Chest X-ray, PA view. Patient: 63 years old, sex M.
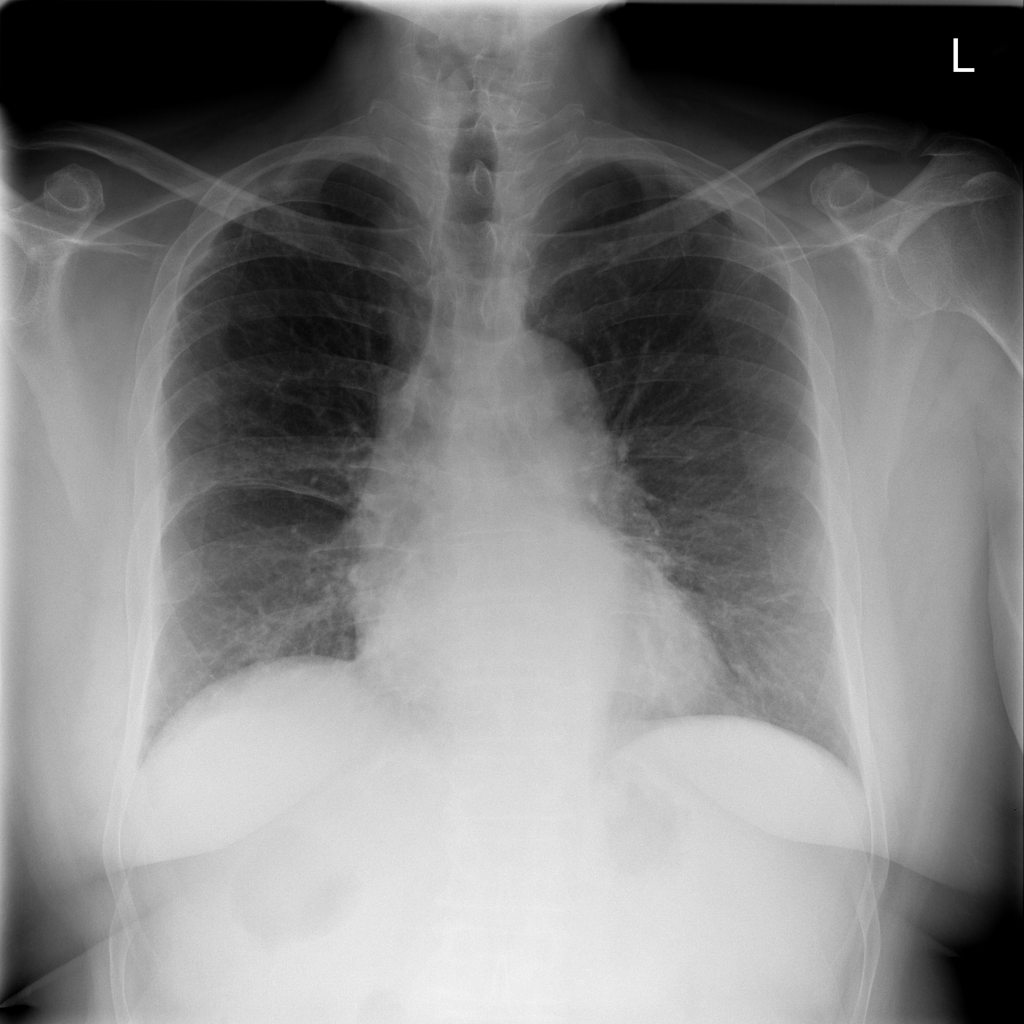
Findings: Pneumonia